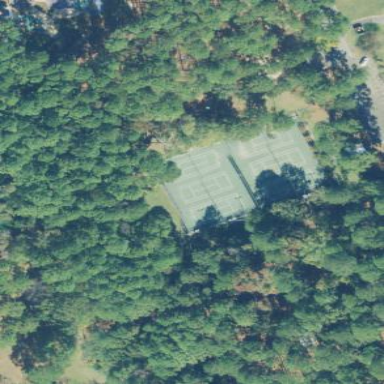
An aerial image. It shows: Tennis court on pitch designated for leisure land.